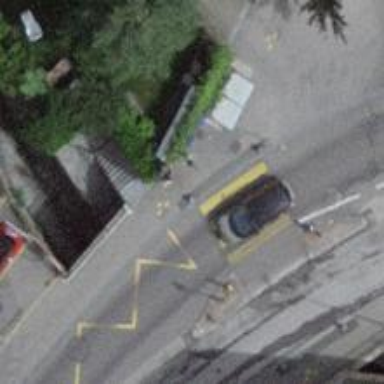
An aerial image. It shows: Bus stop with sheltered platform for public transport.